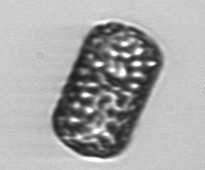
Label: Lauderia_annulata